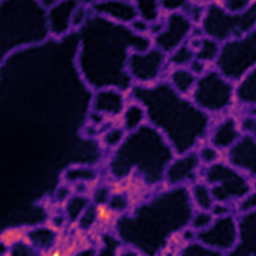
Label: Super-resolution ER image